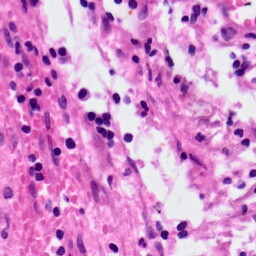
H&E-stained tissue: Lung